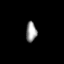
Tissue: lung
Cell type: Epithelial cells
Senescence score: 0.1806
Nuclear area (px): 208
Mean DAPI intensity: 154.25